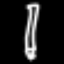
Label: pencil